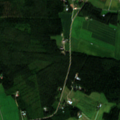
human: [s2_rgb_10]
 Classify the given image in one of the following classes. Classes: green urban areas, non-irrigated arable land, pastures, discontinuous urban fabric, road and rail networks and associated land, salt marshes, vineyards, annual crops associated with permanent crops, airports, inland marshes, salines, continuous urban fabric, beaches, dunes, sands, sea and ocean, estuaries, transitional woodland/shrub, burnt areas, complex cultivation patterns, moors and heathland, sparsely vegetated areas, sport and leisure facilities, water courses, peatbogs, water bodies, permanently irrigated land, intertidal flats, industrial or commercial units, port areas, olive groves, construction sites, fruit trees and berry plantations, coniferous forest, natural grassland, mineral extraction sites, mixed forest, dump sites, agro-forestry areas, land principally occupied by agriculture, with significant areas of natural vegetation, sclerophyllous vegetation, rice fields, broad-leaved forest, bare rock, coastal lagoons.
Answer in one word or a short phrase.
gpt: non-irrigated arable land, coniferous forest, mixed forest